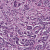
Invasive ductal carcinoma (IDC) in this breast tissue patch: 1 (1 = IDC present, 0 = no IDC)